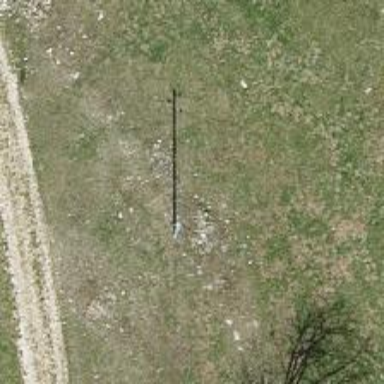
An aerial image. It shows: Power pole.